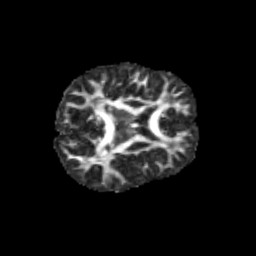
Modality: FA
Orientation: axial
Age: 11
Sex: male
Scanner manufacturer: siemens
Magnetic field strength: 3 T
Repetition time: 3.8 s
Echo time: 0.07 s